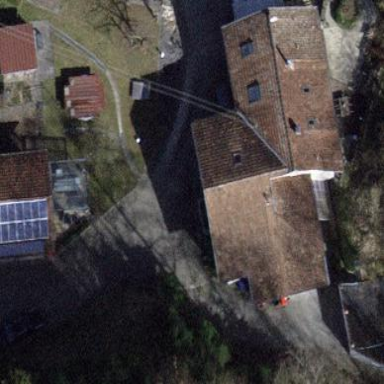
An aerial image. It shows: Simple house.